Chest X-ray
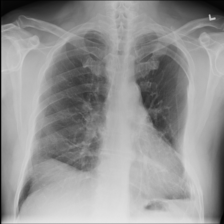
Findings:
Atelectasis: negative
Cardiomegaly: negative
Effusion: negative
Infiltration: negative
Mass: negative
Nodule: negative
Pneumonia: negative
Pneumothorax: negative
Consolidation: negative
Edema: negative
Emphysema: negative
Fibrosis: negative
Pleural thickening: negative
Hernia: negative